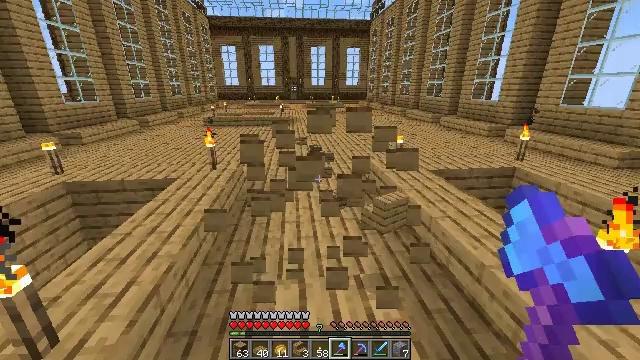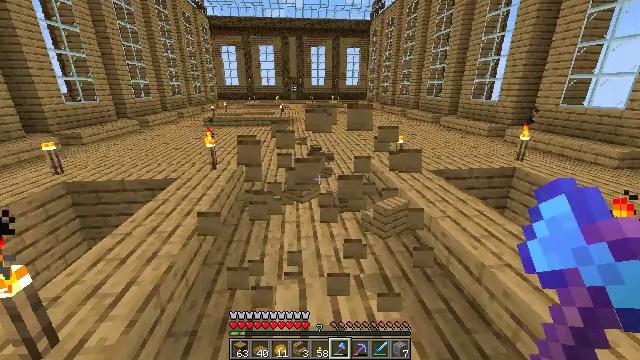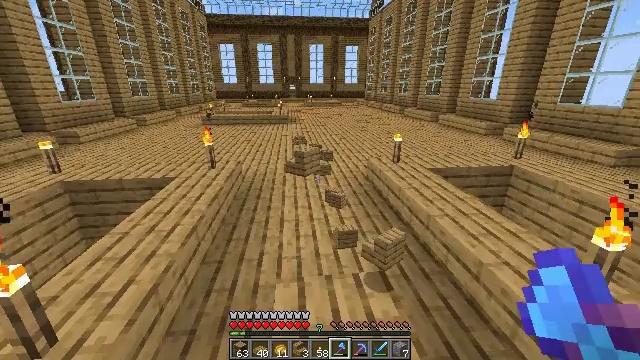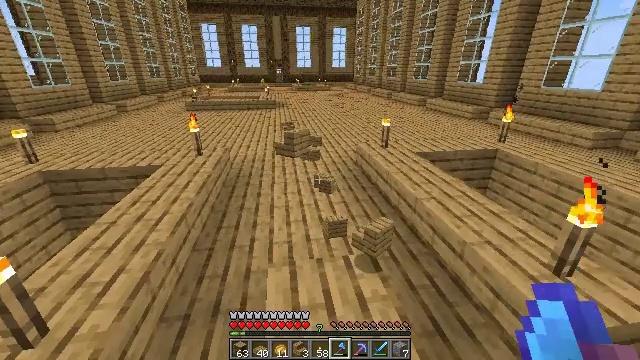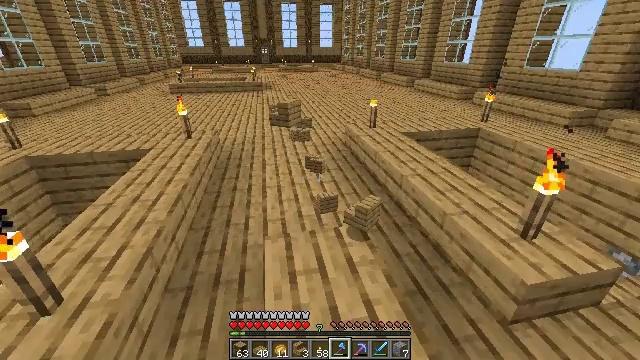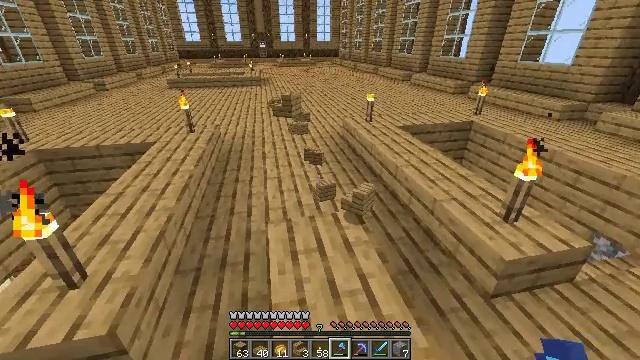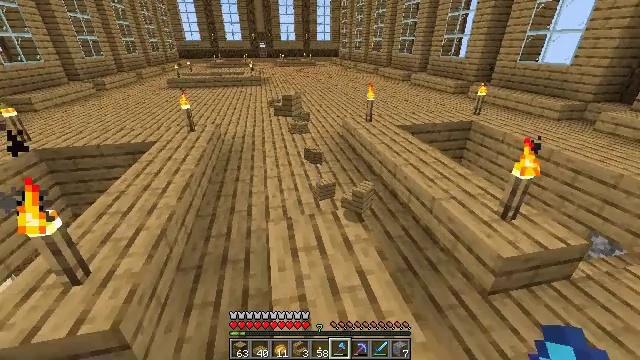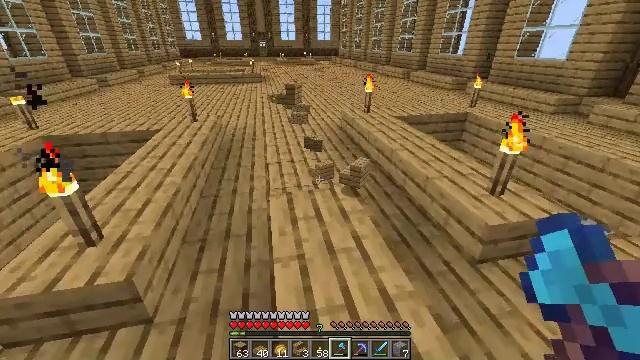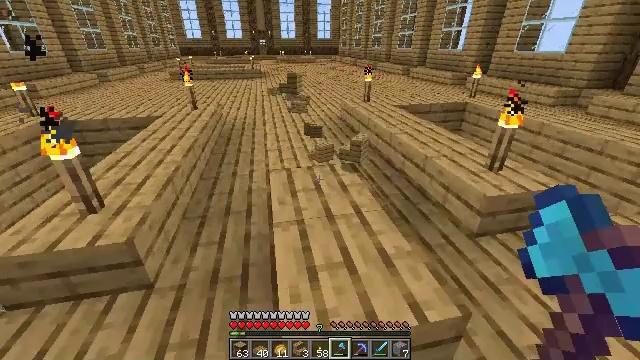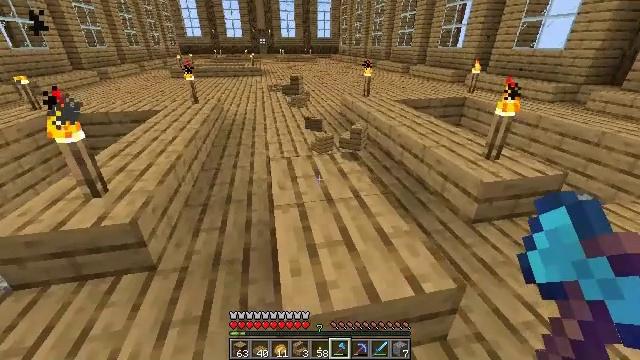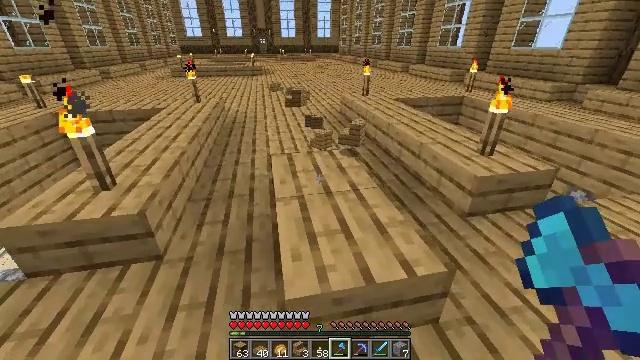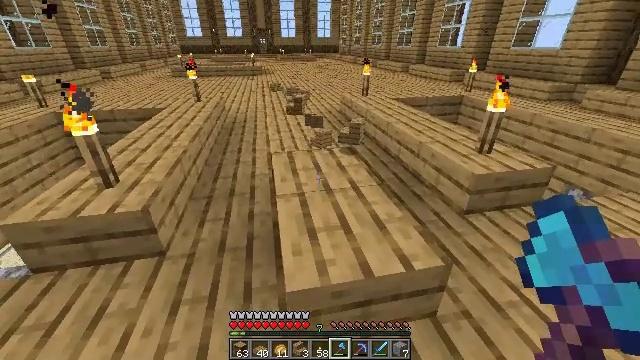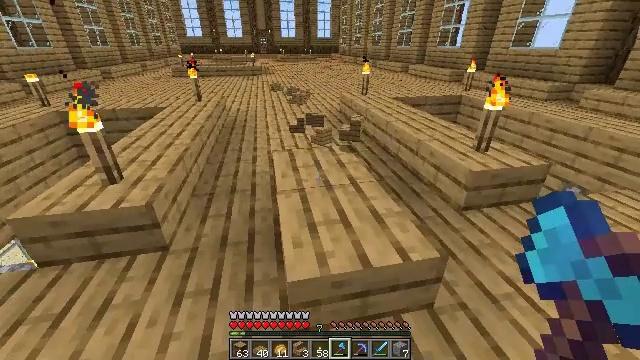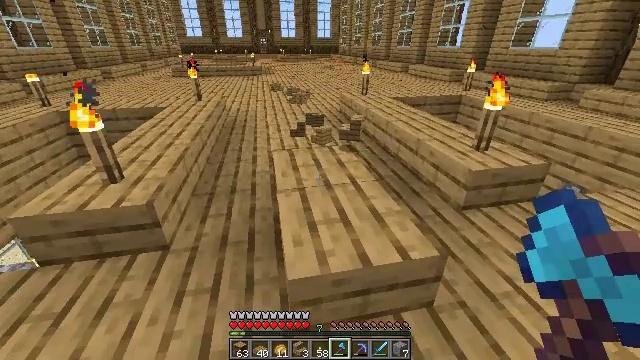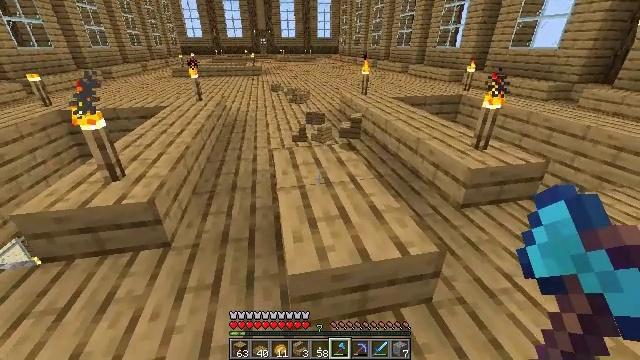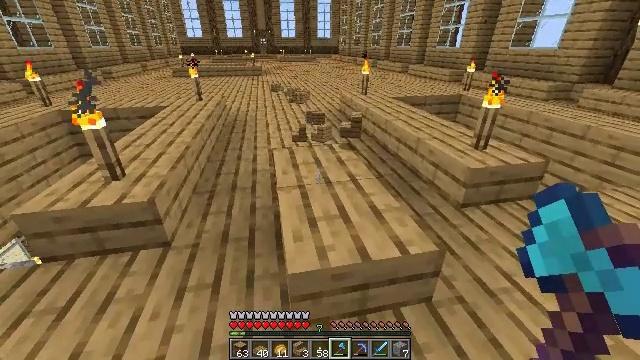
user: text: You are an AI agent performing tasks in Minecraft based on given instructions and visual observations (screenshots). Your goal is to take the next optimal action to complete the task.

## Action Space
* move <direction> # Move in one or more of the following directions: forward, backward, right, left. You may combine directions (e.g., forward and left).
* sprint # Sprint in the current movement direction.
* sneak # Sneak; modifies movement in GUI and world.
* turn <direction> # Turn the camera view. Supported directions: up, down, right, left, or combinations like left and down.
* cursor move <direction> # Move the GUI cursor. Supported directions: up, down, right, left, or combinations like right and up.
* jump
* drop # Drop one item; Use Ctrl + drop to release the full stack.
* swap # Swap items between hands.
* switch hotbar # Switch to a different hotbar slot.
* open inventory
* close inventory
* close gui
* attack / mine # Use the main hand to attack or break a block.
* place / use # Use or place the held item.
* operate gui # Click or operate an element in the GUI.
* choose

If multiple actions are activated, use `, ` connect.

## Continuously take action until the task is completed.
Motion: motion action
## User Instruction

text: Dig up the oak slab used in construction.
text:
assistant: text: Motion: no_op
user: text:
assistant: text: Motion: no_op
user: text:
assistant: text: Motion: move back, turn right and down
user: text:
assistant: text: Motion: move back, turn right and down
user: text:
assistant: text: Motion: move back
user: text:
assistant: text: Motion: move back
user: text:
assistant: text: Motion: move back
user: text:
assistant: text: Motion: no_op
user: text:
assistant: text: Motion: no_op
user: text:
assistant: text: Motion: no_op
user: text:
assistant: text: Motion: no_op
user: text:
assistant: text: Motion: no_op
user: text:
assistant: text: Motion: no_op
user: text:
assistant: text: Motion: no_op
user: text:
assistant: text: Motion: no_op
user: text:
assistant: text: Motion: no_op
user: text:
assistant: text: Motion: no_op
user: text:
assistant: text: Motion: no_op
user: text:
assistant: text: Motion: turn left and up
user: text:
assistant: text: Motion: no_op
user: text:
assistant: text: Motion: turn down
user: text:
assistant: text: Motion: turn right and down
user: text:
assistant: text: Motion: no_op
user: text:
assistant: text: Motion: no_op
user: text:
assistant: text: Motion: attack / mine
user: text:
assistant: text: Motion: attack / mine
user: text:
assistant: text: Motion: attack / mine
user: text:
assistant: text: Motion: attack / mine
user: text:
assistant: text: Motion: attack / mine
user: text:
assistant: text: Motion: attack / mine